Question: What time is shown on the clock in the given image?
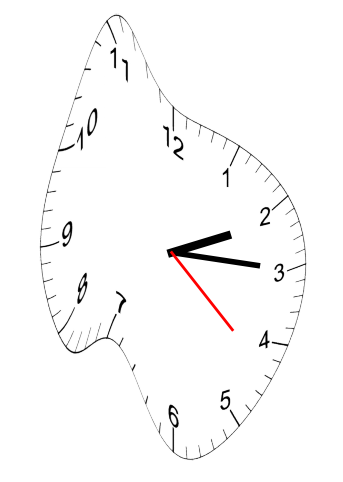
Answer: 02:15:22